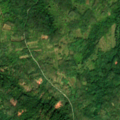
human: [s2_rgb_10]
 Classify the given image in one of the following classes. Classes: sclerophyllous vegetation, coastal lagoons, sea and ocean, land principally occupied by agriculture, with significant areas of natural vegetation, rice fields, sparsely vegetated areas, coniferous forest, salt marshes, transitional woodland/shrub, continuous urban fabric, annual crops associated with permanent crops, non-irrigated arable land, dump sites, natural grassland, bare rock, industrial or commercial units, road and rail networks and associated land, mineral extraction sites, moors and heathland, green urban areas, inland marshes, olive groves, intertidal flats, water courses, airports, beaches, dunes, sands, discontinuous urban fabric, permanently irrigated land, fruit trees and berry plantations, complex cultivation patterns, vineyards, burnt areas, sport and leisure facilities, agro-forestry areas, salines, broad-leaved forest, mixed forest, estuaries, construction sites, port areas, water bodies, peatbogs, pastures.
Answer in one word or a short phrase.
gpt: land principally occupied by agriculture, with significant areas of natural vegetation, broad-leaved forest, transitional woodland/shrub